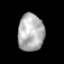
Tissue: lung
Cell type: Others
Senescence score: 0.2004
Nuclear area (px): 943
Mean DAPI intensity: 178.288